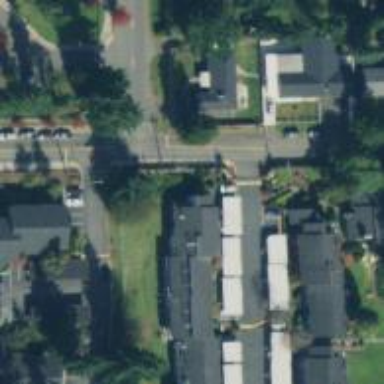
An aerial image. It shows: Living street.